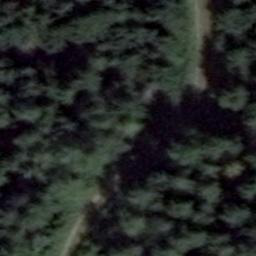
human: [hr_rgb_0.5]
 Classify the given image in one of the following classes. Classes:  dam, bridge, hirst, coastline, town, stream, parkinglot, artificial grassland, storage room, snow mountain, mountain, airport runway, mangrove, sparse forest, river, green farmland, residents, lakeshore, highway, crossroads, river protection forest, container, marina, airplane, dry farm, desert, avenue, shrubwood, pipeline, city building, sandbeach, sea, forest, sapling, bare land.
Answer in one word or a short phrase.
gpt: forest